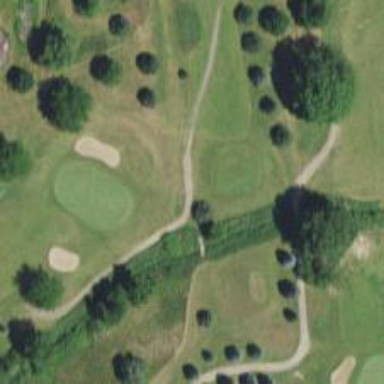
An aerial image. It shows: Service road used as golf cart path.